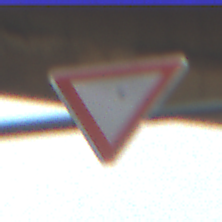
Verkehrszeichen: VorfahrtGewaehren
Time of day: Midday
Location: Roofed (Beach)
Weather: Overcast
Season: NotSpecified
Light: Natural